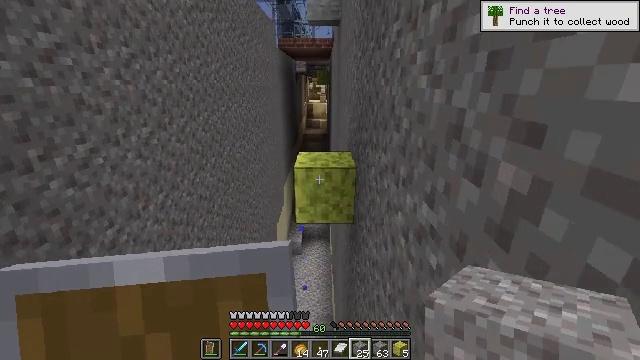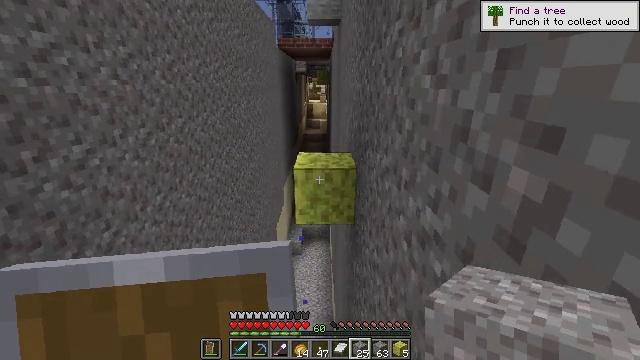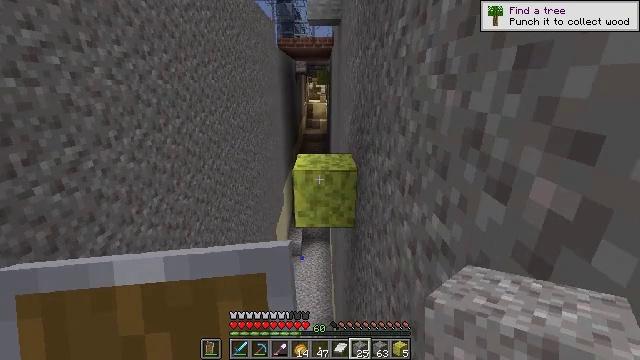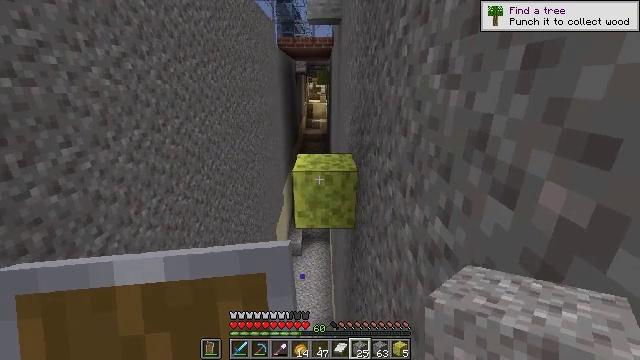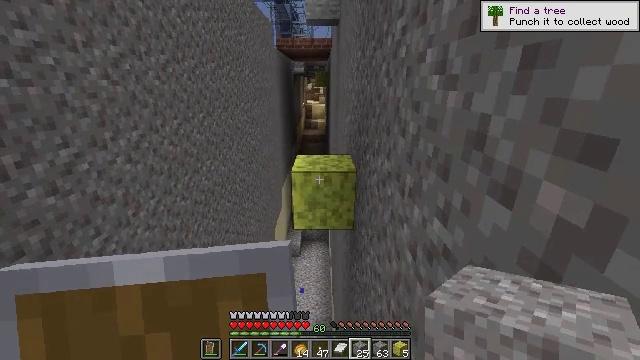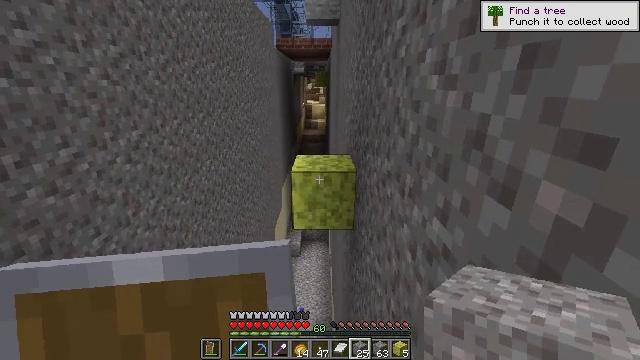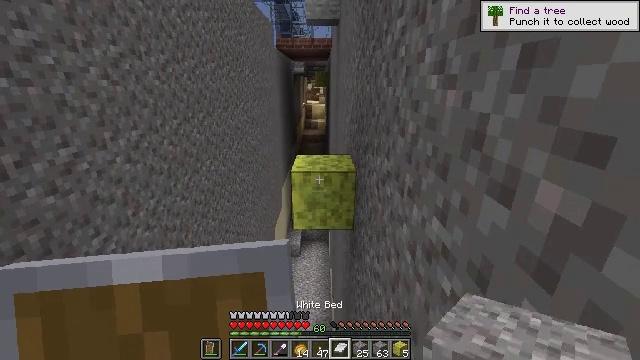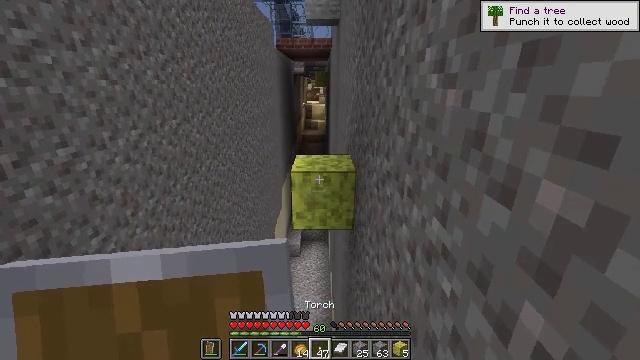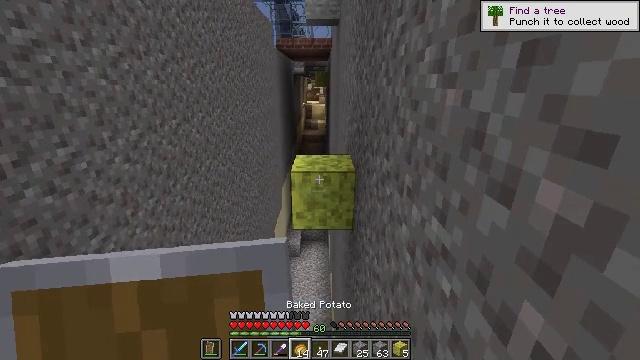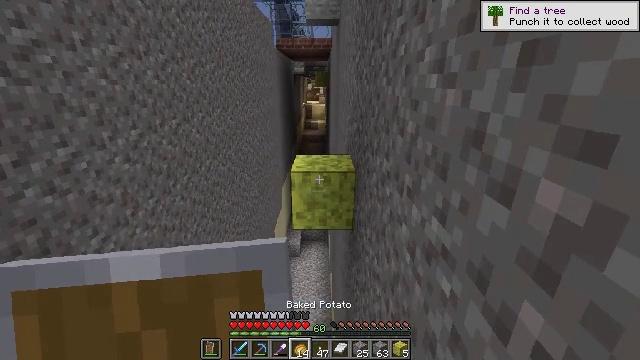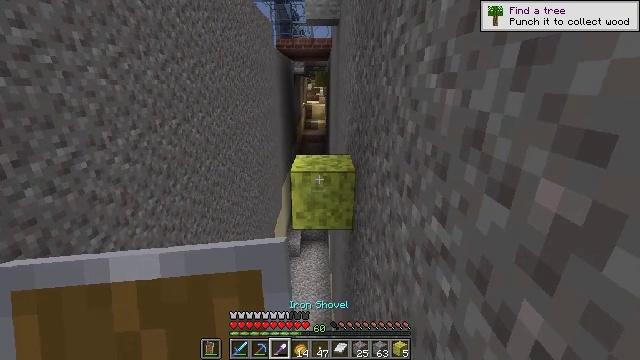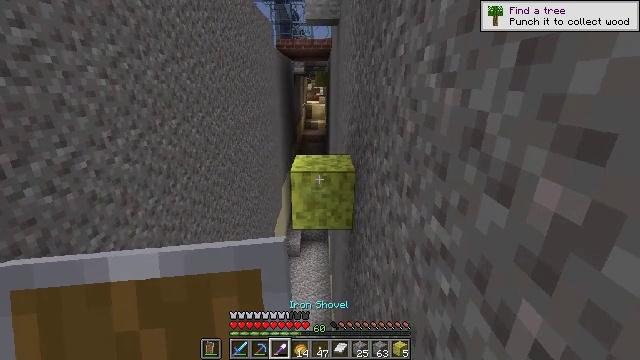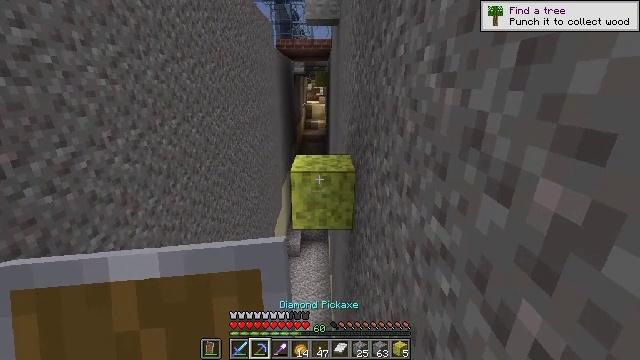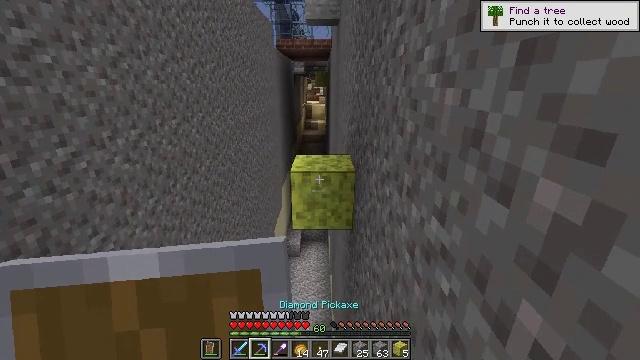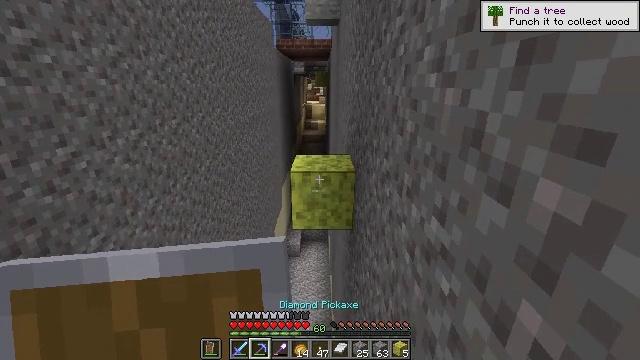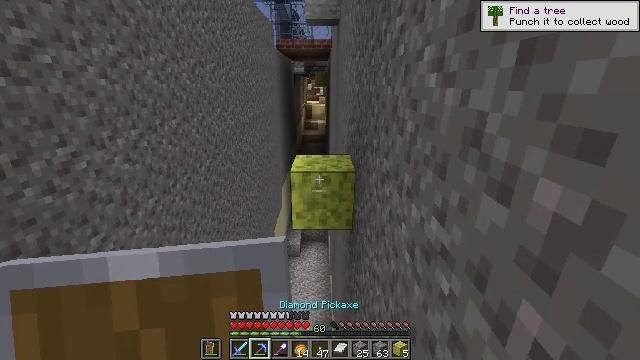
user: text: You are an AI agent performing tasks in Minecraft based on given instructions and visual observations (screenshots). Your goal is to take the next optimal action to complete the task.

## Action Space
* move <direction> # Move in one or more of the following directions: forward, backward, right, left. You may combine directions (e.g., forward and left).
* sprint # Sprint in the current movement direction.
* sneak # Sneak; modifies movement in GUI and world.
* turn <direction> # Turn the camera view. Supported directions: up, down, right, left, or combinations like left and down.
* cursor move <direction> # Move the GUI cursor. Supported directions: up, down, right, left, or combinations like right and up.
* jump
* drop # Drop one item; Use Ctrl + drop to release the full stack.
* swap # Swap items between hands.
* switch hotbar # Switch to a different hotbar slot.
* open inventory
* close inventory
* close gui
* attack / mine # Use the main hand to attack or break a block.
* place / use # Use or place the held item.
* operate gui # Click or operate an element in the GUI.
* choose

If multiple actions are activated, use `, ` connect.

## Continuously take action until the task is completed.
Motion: motion action
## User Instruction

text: Destroy the wet sponge to pick it up.
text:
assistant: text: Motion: move forward, sneak
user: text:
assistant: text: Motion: move forward, sneak
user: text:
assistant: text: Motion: move forward, sneak
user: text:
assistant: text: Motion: move forward, sneak
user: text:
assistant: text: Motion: sneak
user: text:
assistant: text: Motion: sneak
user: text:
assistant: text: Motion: sneak
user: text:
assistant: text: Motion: sneak
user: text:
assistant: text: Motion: sneak
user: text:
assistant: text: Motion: sneak
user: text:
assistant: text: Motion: sneak
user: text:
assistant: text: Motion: sneak
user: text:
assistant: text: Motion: sneak
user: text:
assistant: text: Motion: sneak
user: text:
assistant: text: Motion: sneak
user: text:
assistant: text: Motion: sneak
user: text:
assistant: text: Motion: sneak
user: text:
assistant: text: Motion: sneak, attack / mine
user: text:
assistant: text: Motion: sneak, attack / mine
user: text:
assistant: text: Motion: sneak, attack / mine
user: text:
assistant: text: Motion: sneak, attack / mine
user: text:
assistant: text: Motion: sneak, attack / mine
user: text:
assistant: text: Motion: sneak, attack / mine
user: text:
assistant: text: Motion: sneak, attack / mine
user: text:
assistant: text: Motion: sneak, attack / mine
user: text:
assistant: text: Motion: sneak, attack / mine
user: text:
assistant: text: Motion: sneak, attack / mine
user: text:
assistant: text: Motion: sneak, attack / mine
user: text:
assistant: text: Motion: sneak, attack / mine
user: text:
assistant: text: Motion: sneak, attack / mine